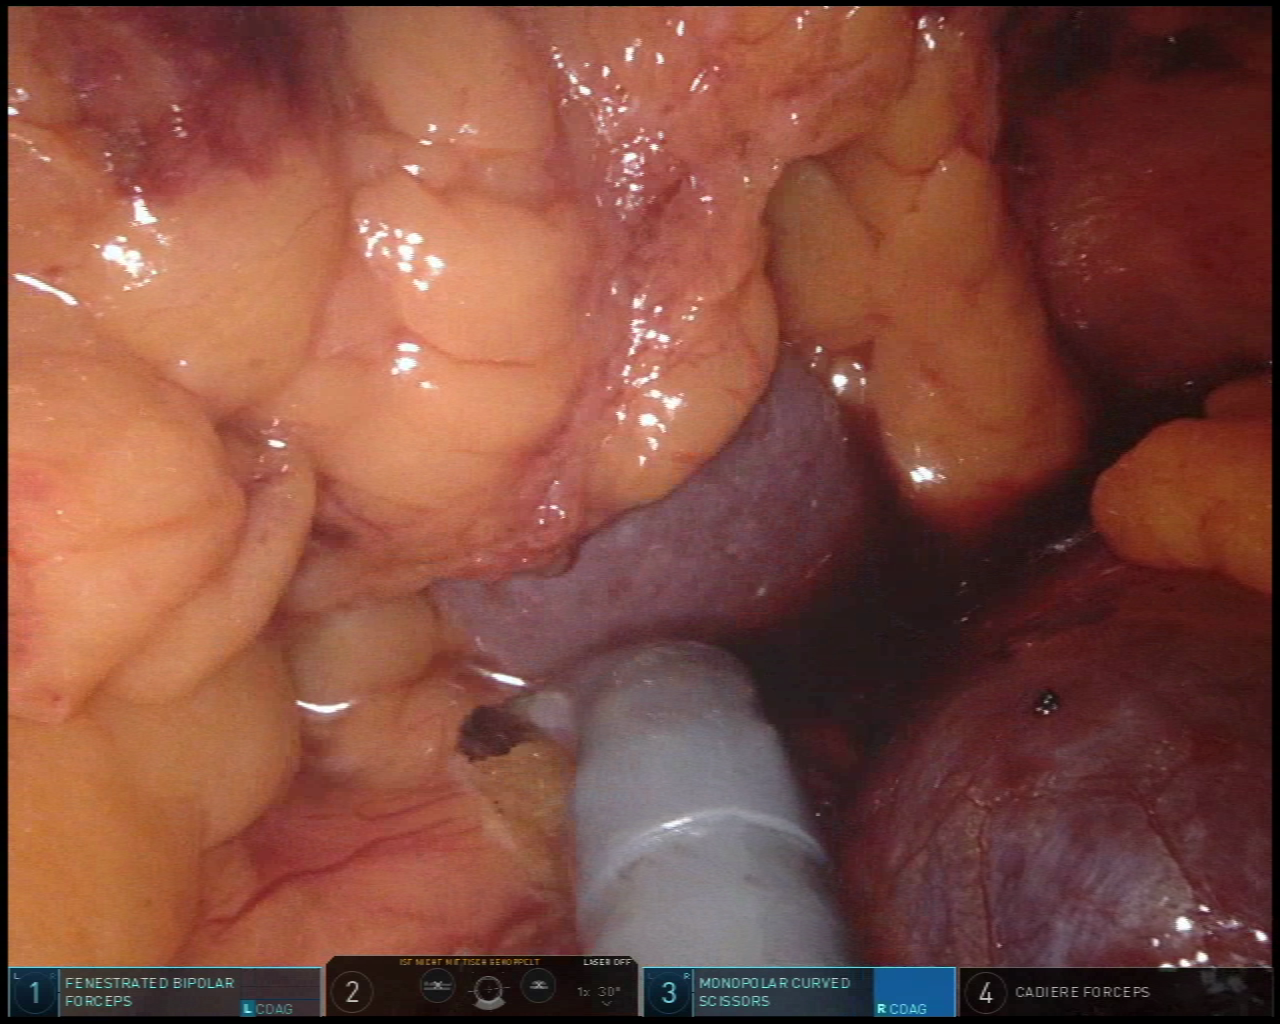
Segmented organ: spleen
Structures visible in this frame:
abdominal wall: no
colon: no
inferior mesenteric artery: no
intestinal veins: no
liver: no
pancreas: no
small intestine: no
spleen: yes
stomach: no
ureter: no
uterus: no
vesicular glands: no